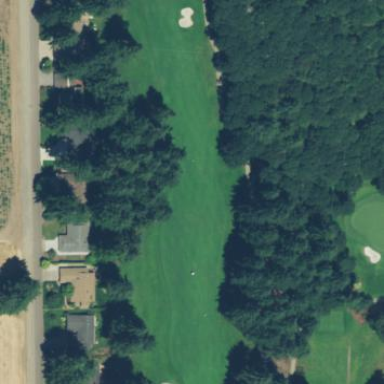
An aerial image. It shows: Scenic golf fairway.